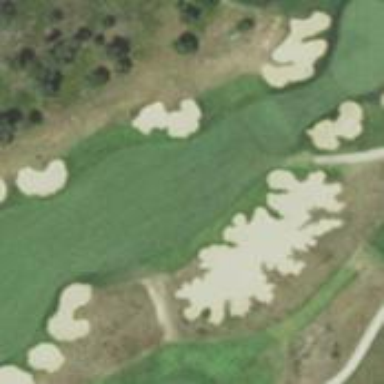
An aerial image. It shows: Golf pitch with sandy natural surroundings. The golf area includes bunker.